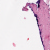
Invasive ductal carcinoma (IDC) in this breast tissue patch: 0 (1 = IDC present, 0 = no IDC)